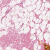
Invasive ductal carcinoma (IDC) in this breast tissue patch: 0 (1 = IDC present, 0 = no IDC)